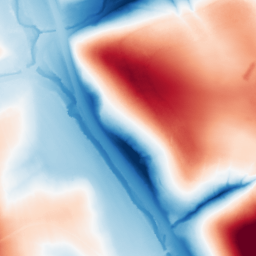
Category: classical
Decomposition family: gaussian_anisotropic
Decomposition parameters: sigma_x: 50
sigma_y: 50
Upsampling method: bicubic_3x
Upsampling parameters: scale: 3
Upsampling scale: 3